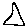
Label: triangle